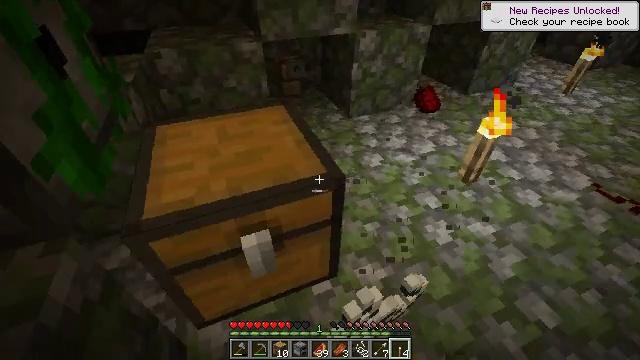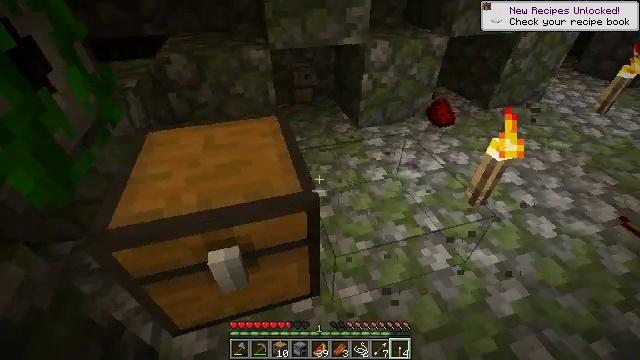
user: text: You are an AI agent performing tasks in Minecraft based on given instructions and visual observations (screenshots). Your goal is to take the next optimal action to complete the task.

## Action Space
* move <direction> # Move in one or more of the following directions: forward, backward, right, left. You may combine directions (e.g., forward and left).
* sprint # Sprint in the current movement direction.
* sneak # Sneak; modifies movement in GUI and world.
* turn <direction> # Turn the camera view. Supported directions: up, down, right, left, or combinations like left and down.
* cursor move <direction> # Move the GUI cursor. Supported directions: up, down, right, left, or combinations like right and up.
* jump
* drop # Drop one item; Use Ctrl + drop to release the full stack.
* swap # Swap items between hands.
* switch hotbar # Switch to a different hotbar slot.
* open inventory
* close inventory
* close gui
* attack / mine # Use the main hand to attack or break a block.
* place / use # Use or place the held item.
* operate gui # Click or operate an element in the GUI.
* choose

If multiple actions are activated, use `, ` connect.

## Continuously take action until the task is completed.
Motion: motion action
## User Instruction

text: Cut the tripwire to disarm it.
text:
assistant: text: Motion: move right, turn left and up
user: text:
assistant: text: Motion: no_op